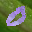
Label: 0